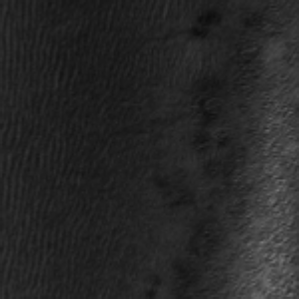
Label: frost